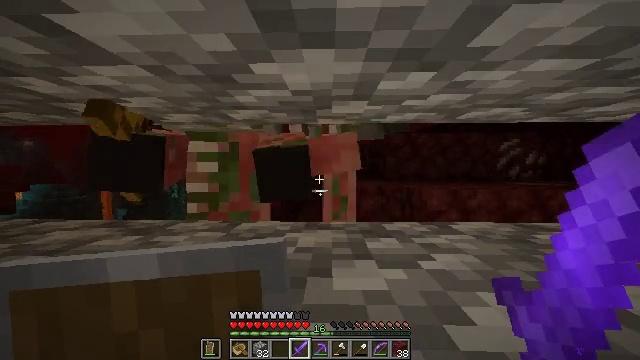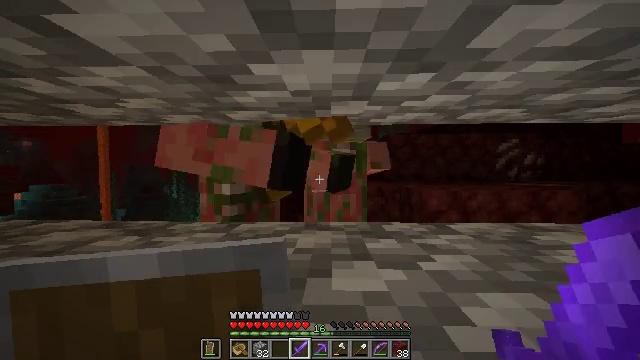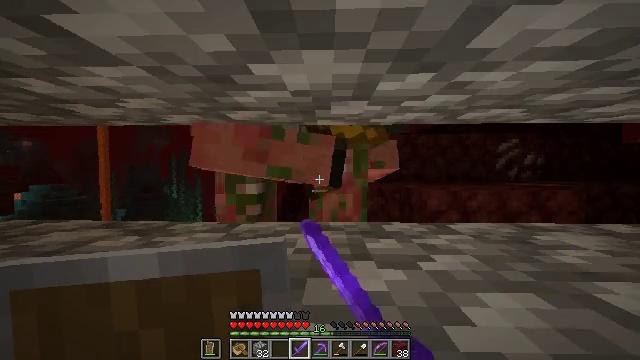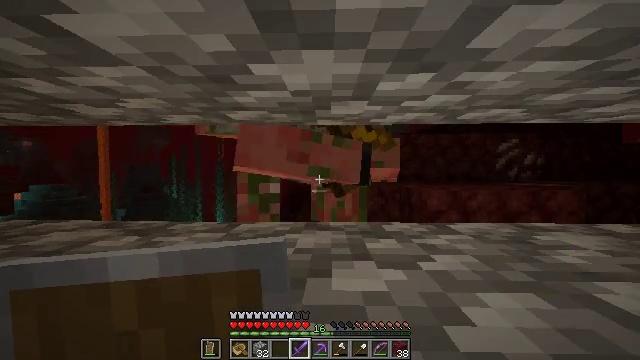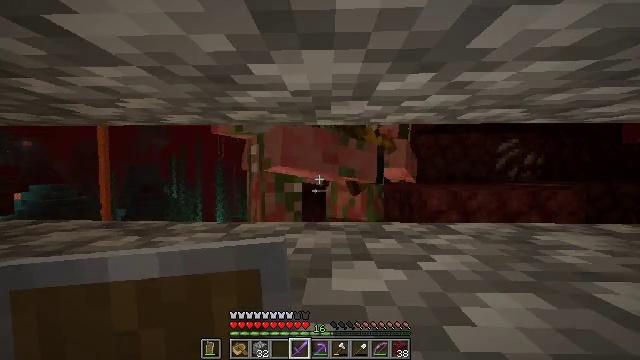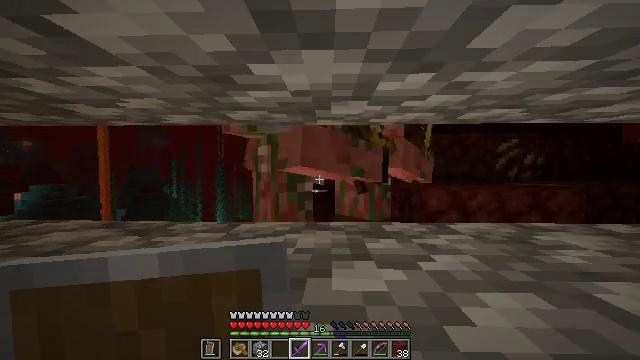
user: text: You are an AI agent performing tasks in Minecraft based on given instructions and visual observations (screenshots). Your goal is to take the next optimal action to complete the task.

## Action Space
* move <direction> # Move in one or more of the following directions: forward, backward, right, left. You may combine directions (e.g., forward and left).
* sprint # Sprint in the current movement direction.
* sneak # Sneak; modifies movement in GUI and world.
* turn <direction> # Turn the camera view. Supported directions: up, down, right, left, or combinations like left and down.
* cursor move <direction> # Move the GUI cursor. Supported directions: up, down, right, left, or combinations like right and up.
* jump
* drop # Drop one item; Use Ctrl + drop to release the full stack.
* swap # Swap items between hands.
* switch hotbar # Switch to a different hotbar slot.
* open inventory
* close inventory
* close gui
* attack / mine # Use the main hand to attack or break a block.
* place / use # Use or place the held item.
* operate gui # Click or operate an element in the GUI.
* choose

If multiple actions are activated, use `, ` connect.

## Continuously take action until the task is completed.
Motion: motion action
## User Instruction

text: Combat the zombified piglin.
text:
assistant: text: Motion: sneak, attack / mine
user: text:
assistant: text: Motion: sneak, attack / mine
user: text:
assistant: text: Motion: sneak, attack / mine
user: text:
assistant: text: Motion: sneak
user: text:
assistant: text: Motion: sneak
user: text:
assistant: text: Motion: sneak